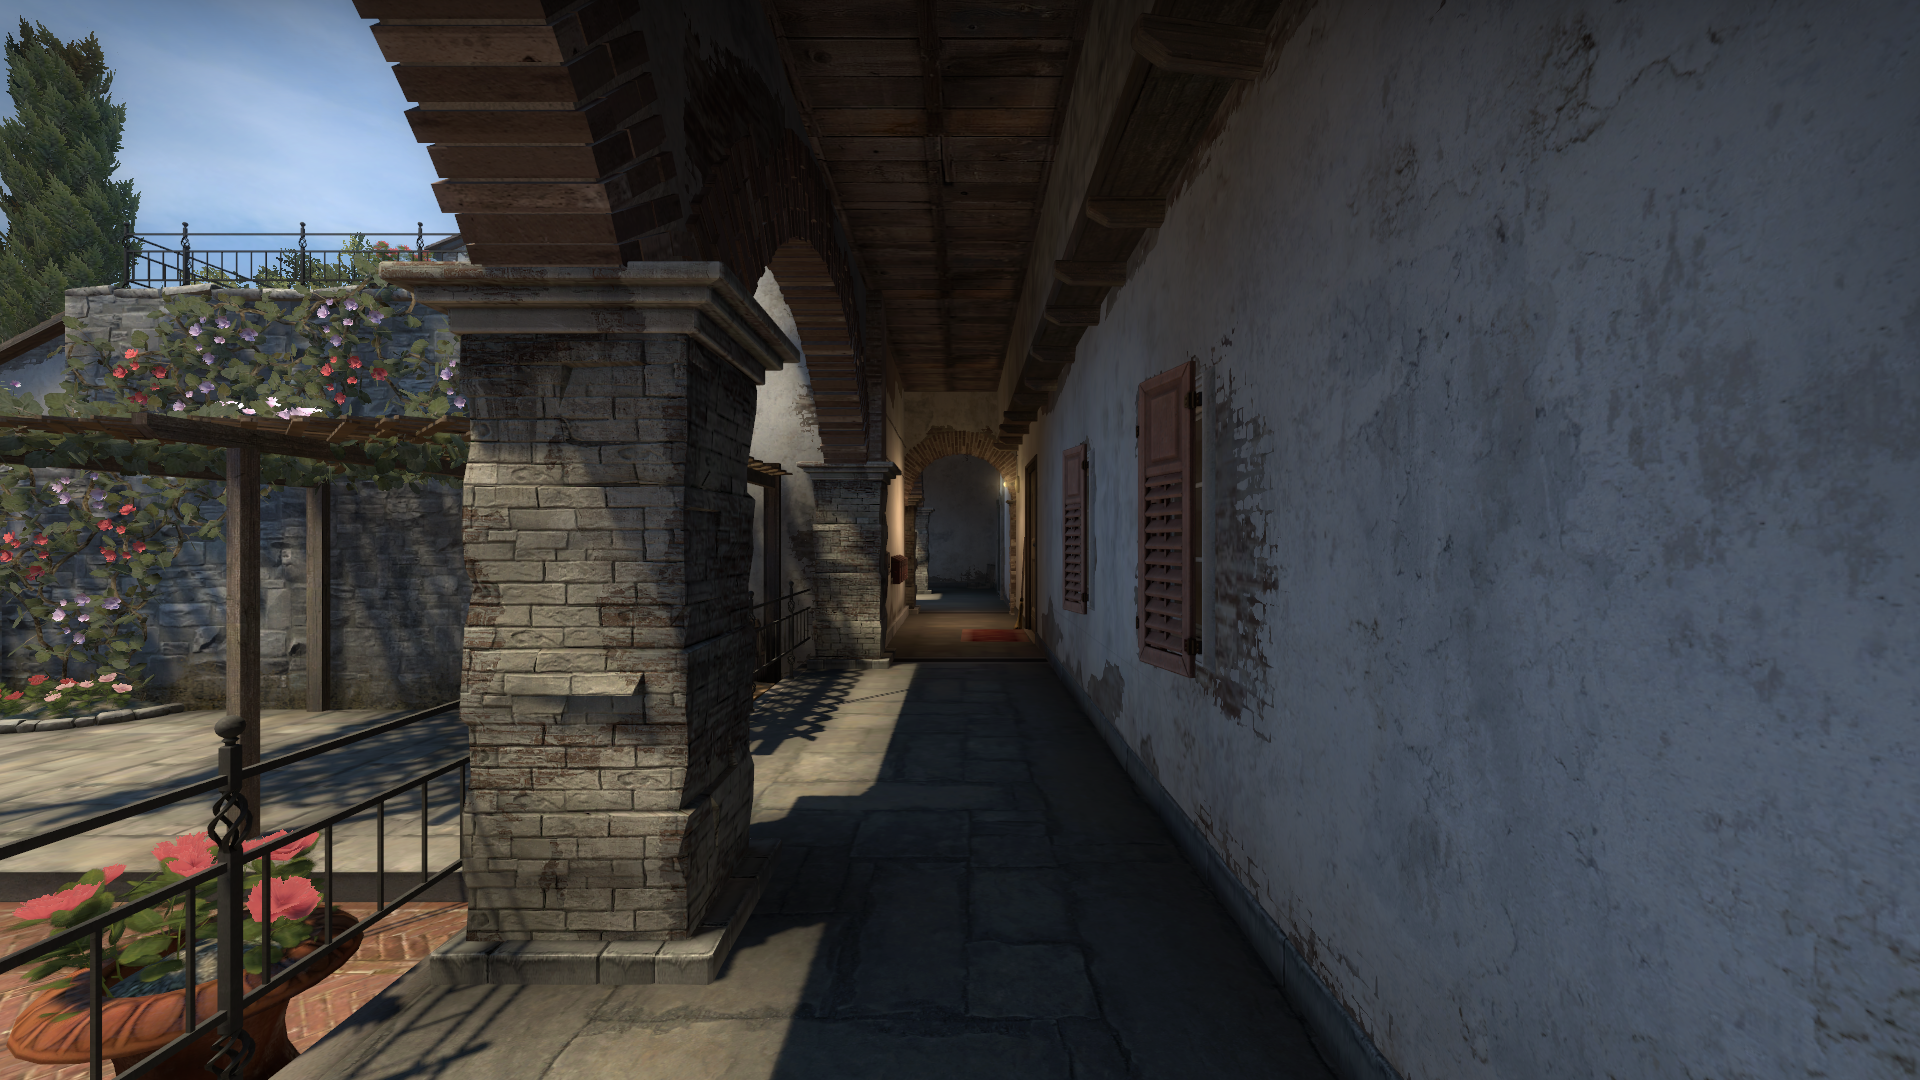
Map: de_inferno